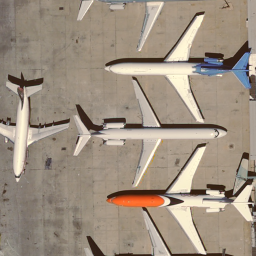
Label: airplane